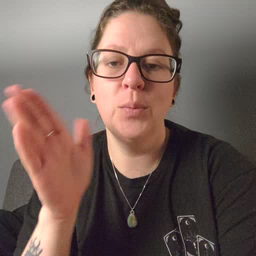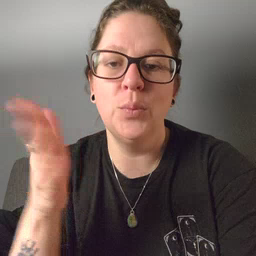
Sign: bedroom